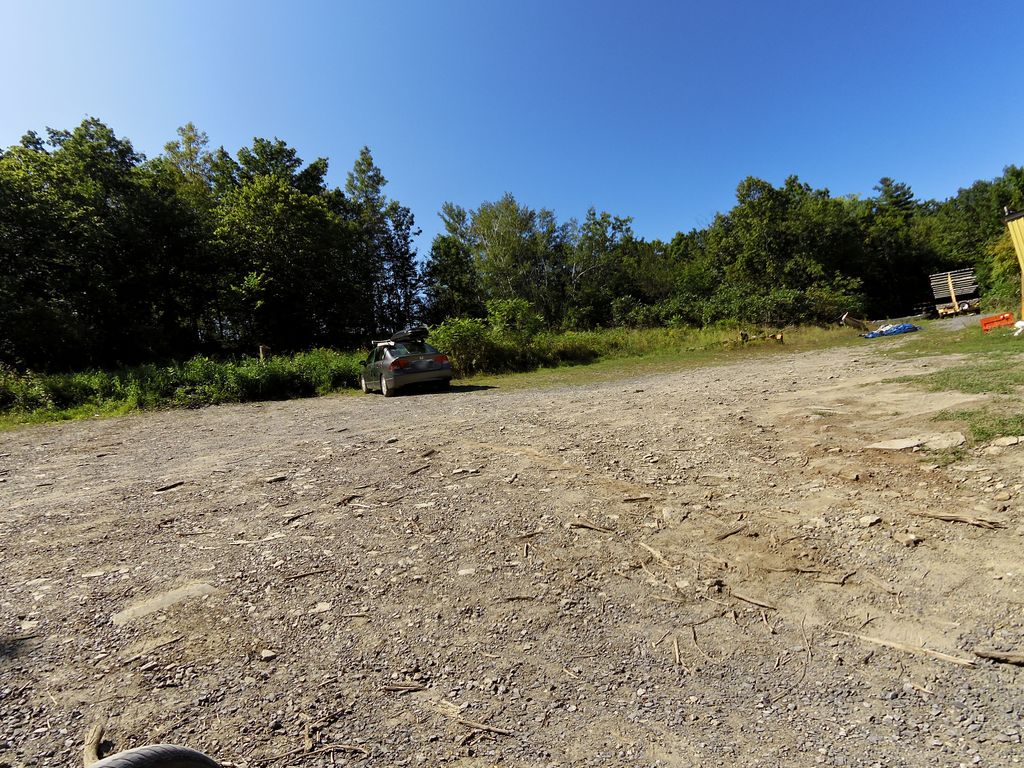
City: ottawa-gatineau